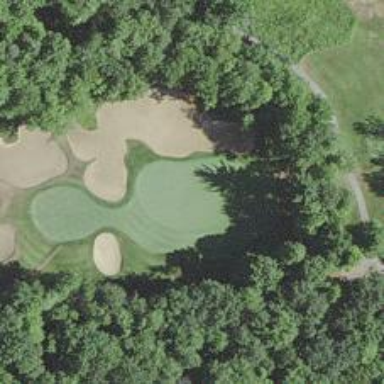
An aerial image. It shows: View of golf hole.